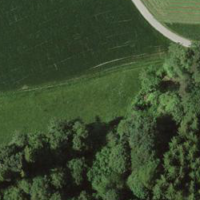
EUNIS habitat code: 44
Species observed at this site:
Pernis apivorus